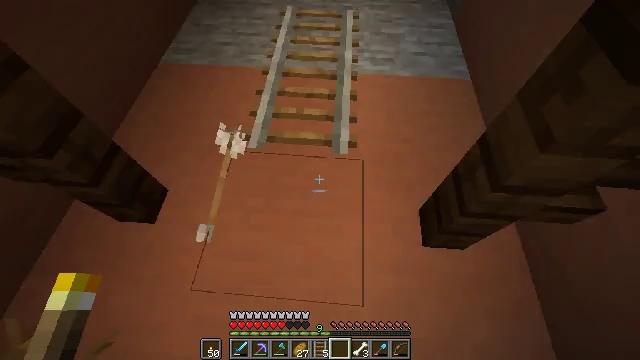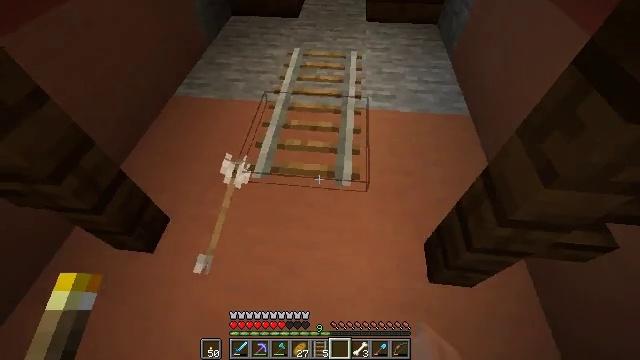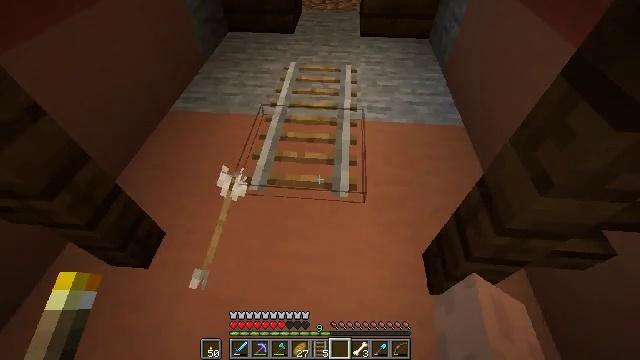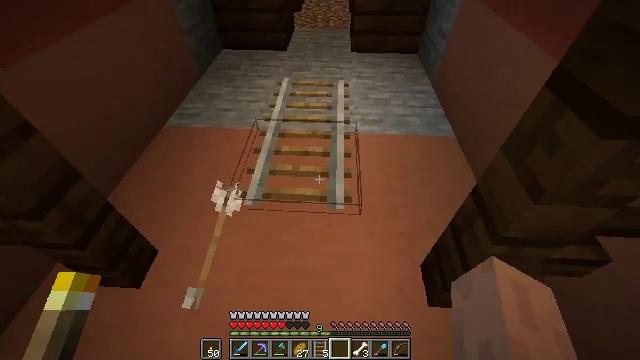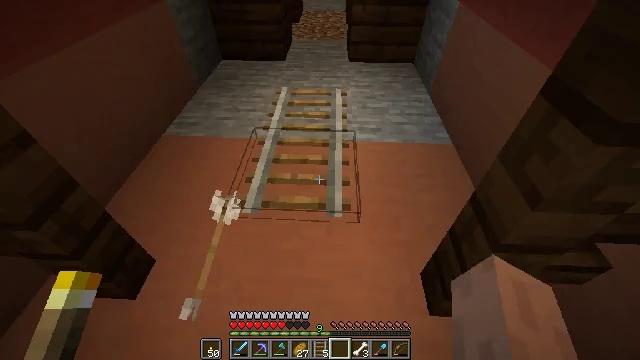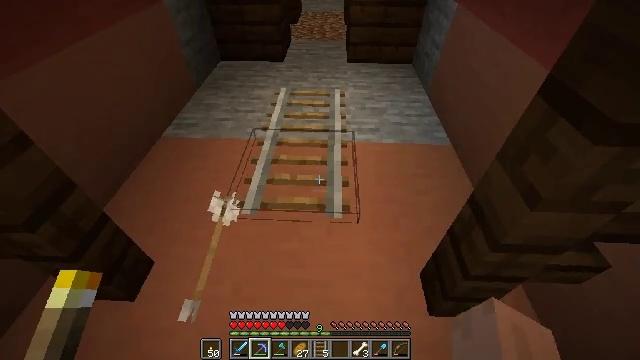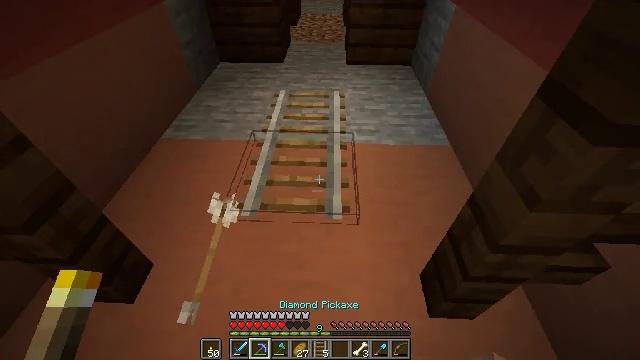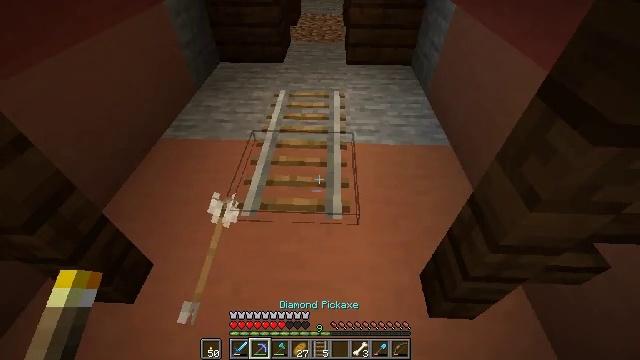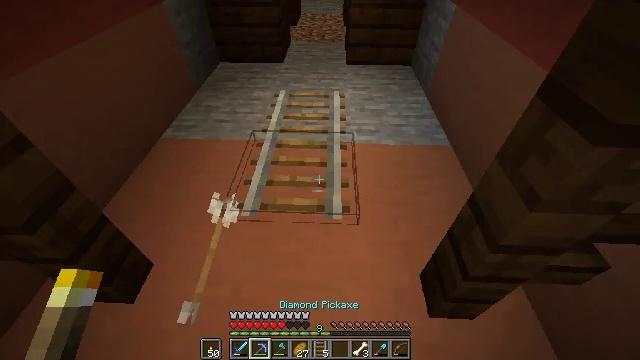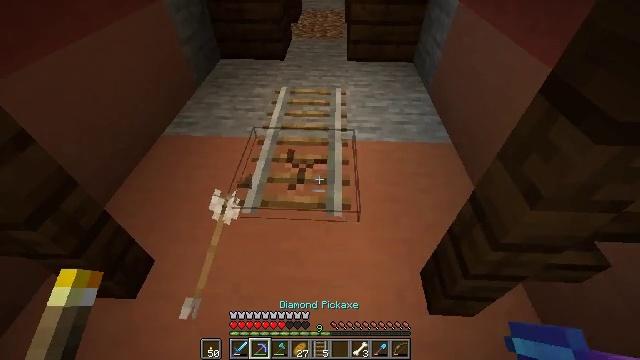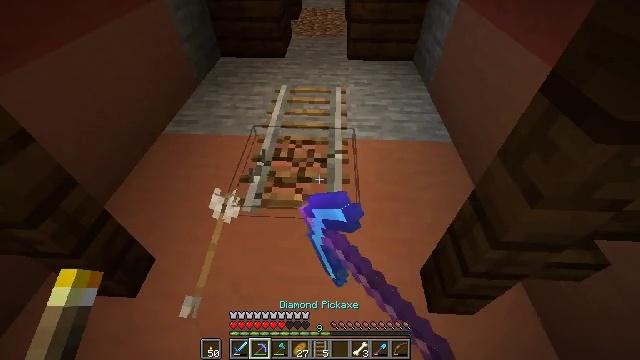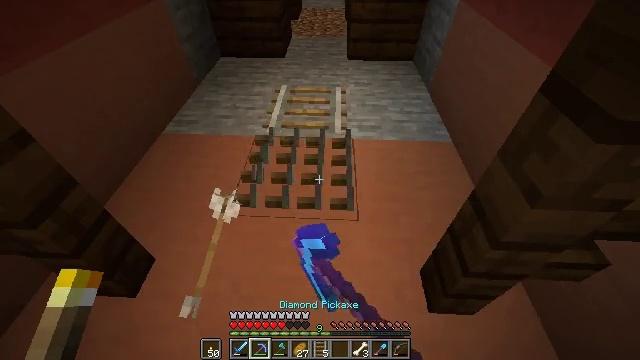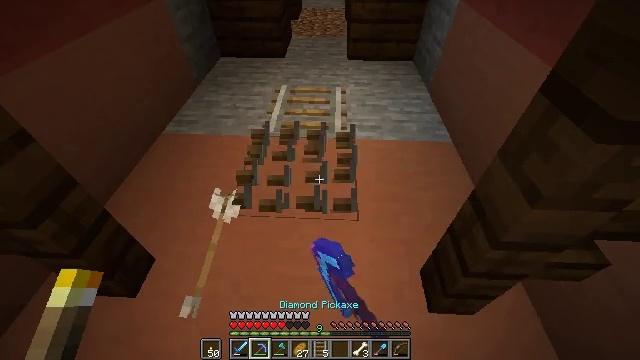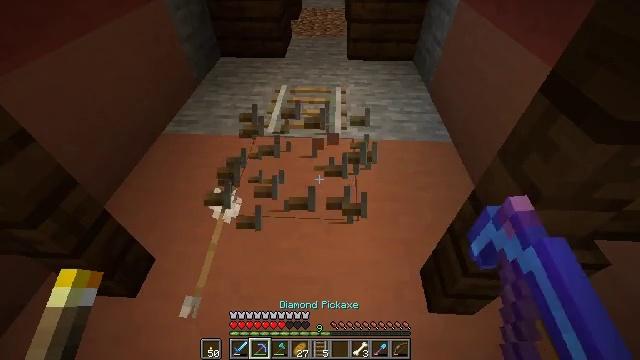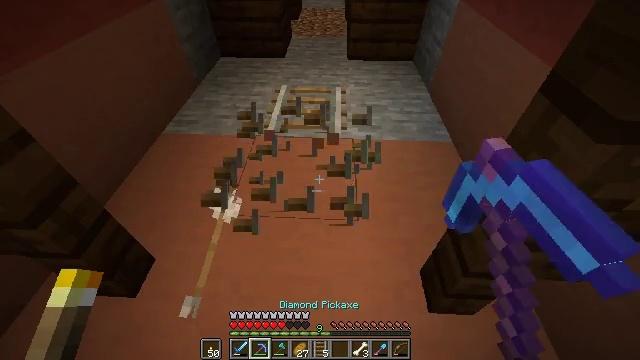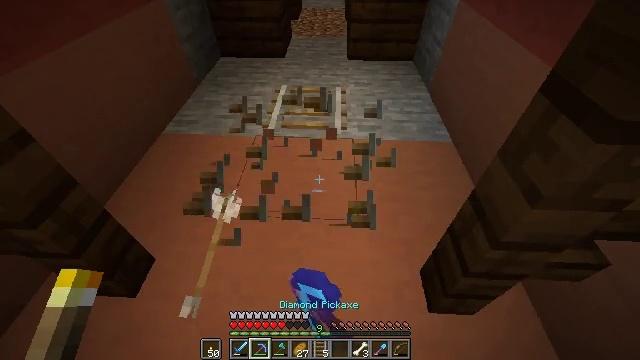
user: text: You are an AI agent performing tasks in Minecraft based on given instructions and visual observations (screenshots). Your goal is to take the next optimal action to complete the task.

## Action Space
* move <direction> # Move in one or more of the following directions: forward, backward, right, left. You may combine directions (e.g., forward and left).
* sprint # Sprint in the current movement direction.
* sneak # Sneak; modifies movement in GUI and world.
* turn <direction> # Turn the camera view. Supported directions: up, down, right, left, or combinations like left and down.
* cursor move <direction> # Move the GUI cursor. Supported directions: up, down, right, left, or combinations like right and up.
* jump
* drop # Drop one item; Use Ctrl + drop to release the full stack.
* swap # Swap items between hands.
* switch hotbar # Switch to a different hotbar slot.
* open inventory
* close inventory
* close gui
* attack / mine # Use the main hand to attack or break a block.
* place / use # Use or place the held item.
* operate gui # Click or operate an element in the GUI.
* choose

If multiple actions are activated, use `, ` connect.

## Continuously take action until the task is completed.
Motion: motion action
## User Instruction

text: Pick up the rail by attacking it.
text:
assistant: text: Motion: turn left and up
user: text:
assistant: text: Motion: turn right and up
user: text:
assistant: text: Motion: turn right and up
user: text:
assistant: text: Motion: turn up
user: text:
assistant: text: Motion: switch to hotbar 2
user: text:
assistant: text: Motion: switch to hotbar 2
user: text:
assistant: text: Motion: switch to hotbar 2
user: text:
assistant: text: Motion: no_op
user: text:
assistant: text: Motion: attack / mine
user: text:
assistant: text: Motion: attack / mine
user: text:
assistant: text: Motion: attack / mine
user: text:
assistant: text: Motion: attack / mine
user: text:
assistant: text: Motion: attack / mine
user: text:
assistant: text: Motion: attack / mine
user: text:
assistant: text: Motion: attack / mine
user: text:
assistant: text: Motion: turn up
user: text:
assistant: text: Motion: turn up
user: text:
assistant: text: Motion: turn left and up
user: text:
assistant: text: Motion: turn up
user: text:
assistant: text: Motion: turn up
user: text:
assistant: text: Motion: no_op
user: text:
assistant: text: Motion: attack / mine
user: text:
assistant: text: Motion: attack / mine
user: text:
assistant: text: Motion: attack / mine
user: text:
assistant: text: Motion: attack / mine
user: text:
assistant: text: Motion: attack / mine
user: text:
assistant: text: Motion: attack / mine
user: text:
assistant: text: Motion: no_op
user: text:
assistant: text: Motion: no_op
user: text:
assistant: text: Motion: no_op